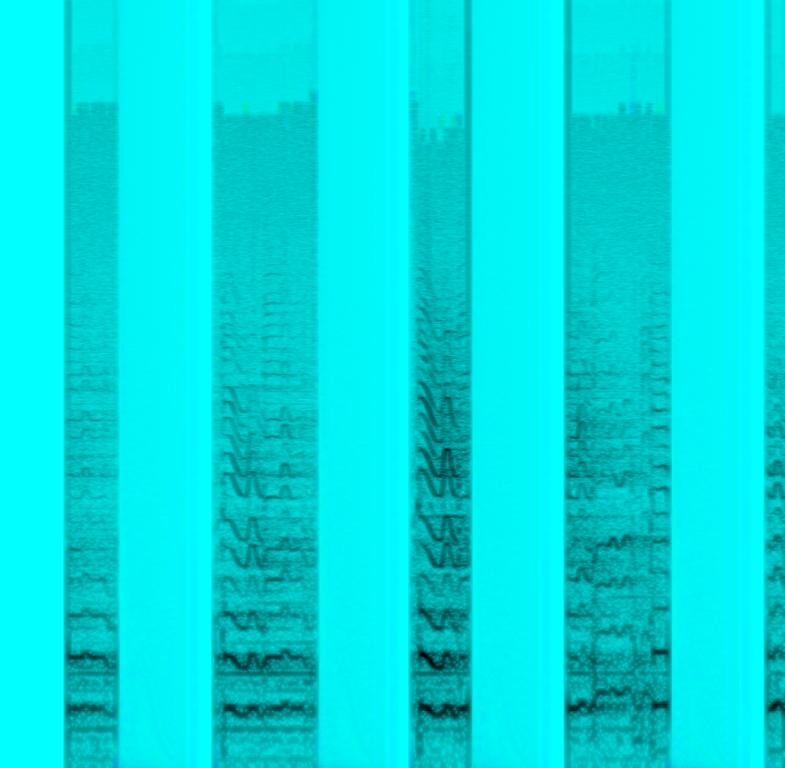
This is a low quality recording of a veena being played. This is a classical Hindustani song. The veena plays a note bending the string to a higher note and then descending back to the original note. The audio gets cut off intermittently. Briefly, during the places where the audio is heard, a tabla is heard. There are no voices in this song. This song can be played in a conservative Indian movie featuring a wedding scene.